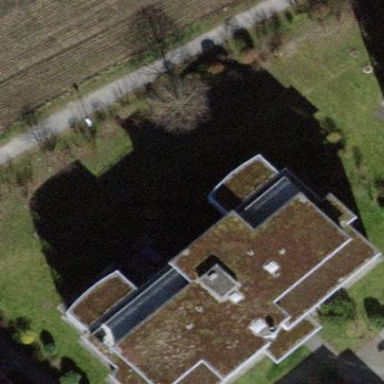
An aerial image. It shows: Flat-roofed building.